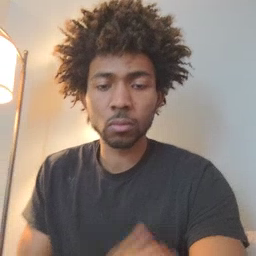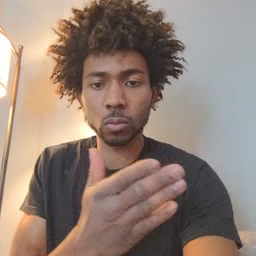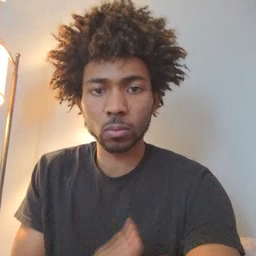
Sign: boat